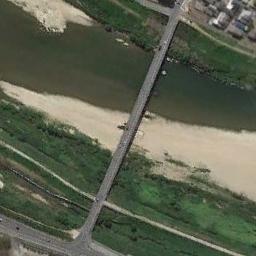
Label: bridge